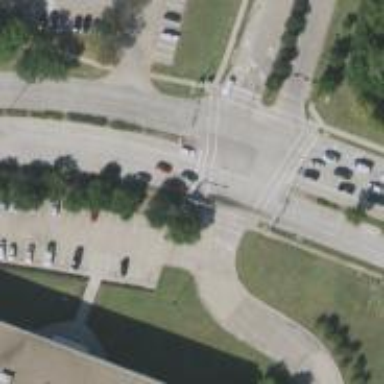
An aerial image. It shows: Secondary road with separate sidewalks.